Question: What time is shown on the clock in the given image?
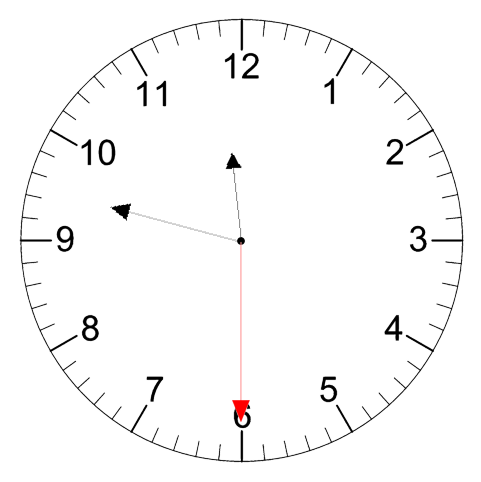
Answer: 11:47:30